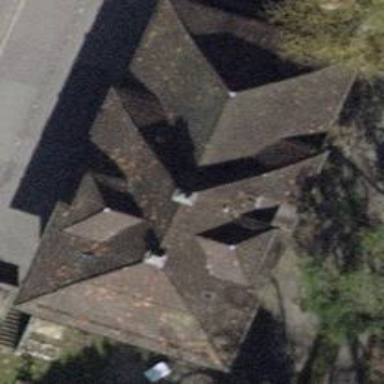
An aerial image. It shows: House with hipped roof covered with tiles.